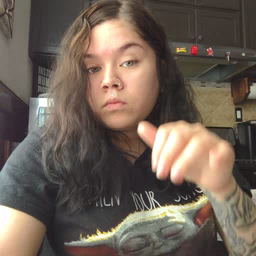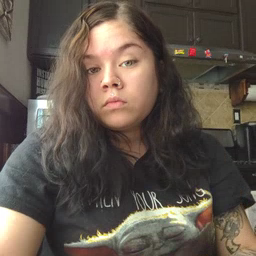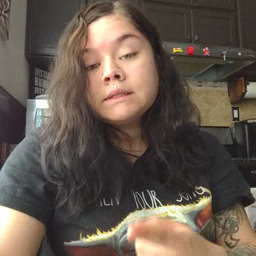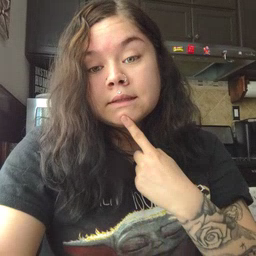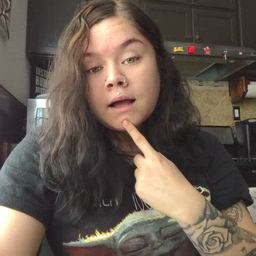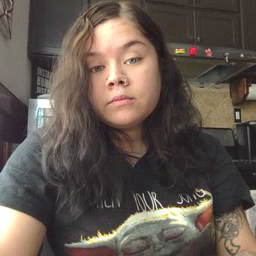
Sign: say